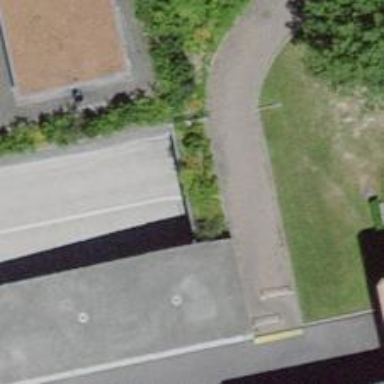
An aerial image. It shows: Parking entrance.